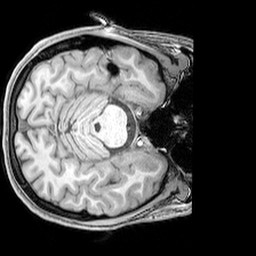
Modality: T1w
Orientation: axial
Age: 21
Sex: female
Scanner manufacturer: siemens
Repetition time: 2.3 s
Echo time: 0.00226 s